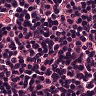
Metastatic tissue present: no